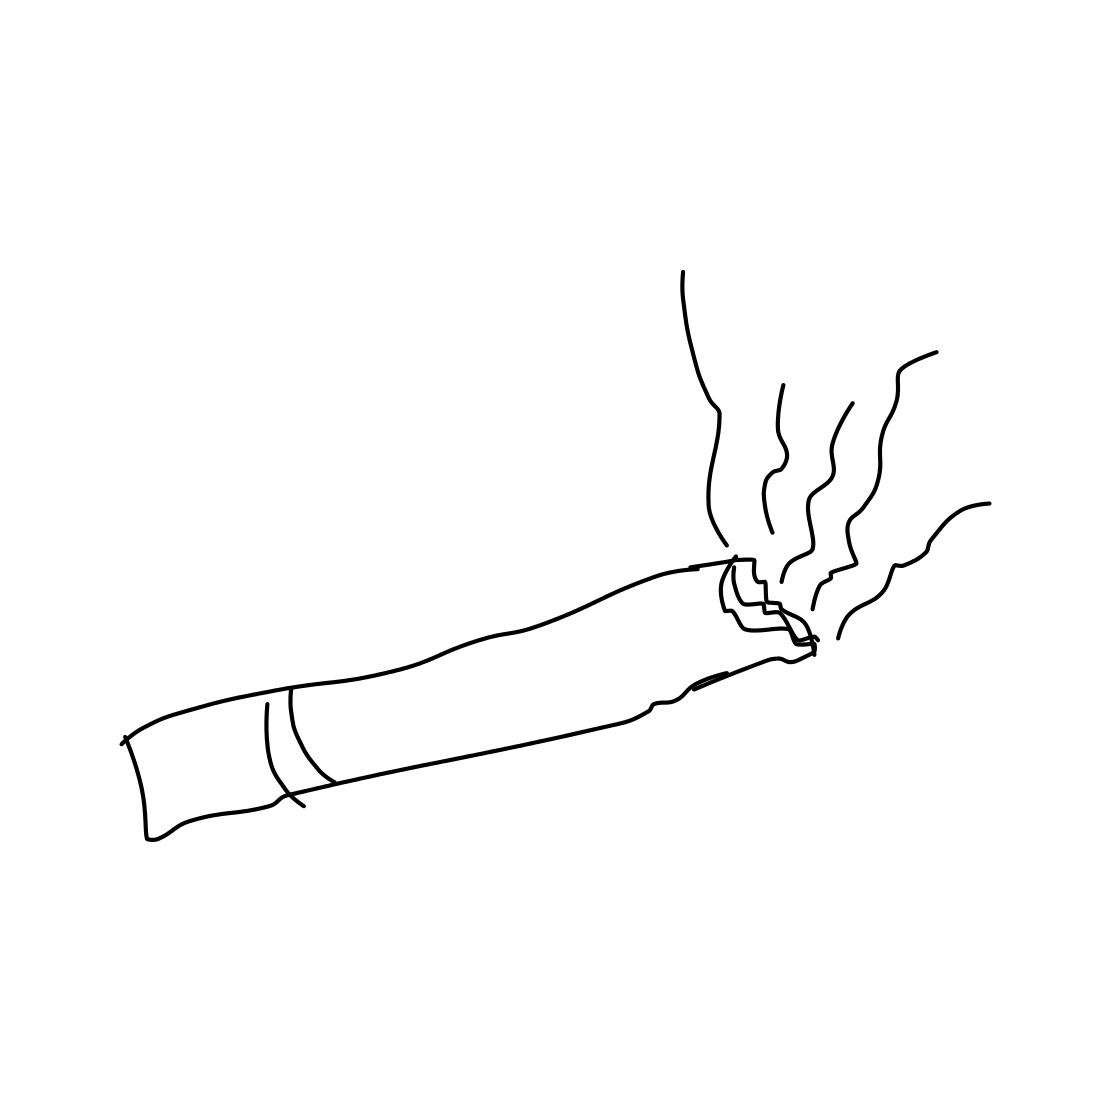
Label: cigarette